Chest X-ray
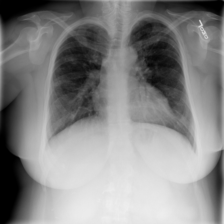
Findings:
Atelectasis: negative
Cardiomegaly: negative
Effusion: negative
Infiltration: negative
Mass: negative
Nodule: negative
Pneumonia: negative
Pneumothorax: negative
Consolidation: positive
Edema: negative
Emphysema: negative
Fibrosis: negative
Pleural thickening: negative
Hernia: negative